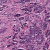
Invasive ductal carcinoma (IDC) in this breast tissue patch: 1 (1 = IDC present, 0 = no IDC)